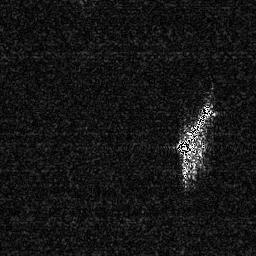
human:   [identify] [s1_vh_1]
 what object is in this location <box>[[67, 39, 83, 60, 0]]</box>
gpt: <ref>1 large ship at the right</ref>